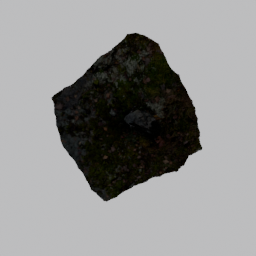
Label: nature